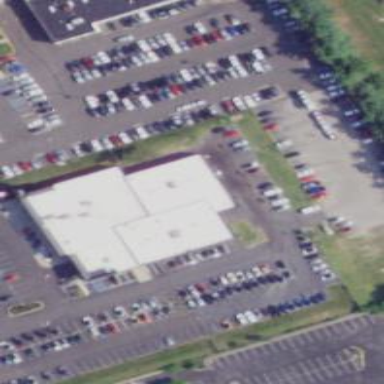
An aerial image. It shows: Building that houses car shop.